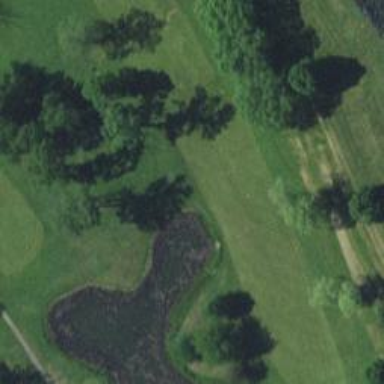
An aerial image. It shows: Golf hole.